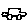
Label: car